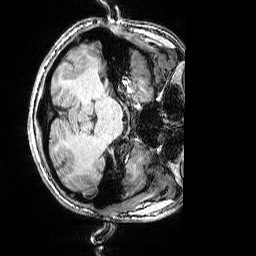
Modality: T1w
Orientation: axial
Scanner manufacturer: siemens
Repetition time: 2.25 s
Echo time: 0.00418 s